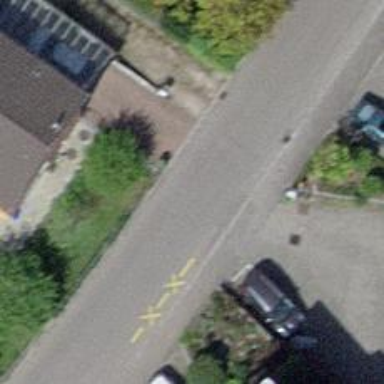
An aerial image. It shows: Set of steps on the road.